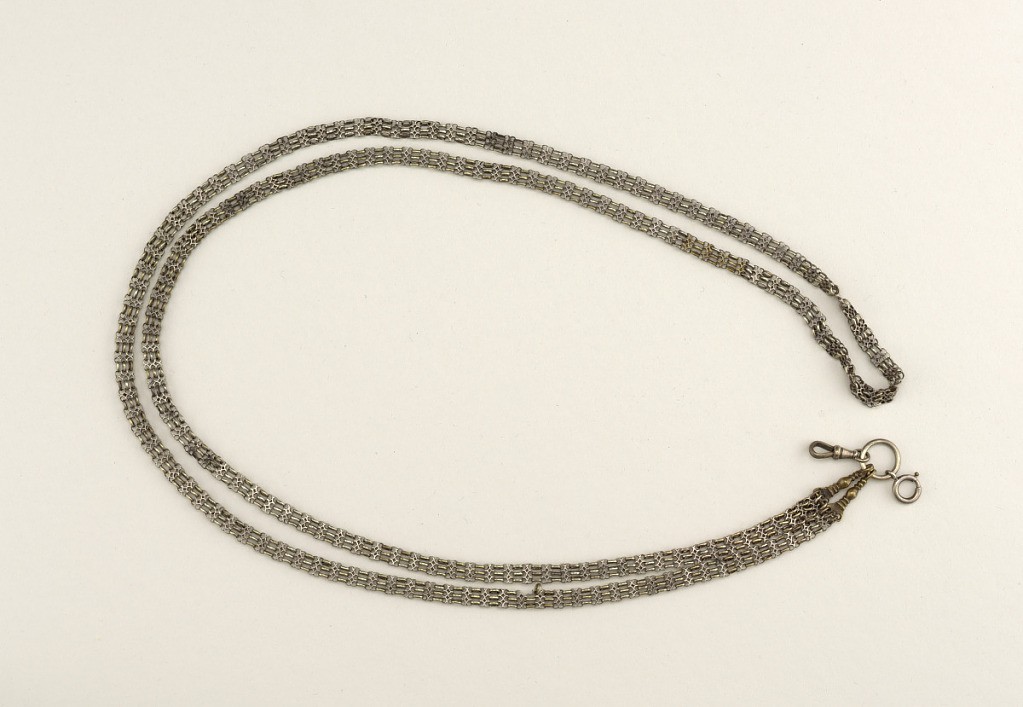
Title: Chatelaine chain
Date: mid-19th century
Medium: Silver
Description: Flat links of six paired openings, alternate with round links in threes, holding flat ones continuously. Both ends of chain are secured to a ring.